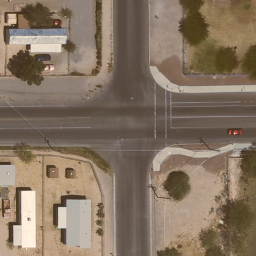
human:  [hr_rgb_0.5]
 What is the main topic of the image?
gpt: intersection